Question: I am using virtue mart 2 that is (2.0.26d)
I cannot link media files to products
I tried uploading images to see if it get linked but doesn't work

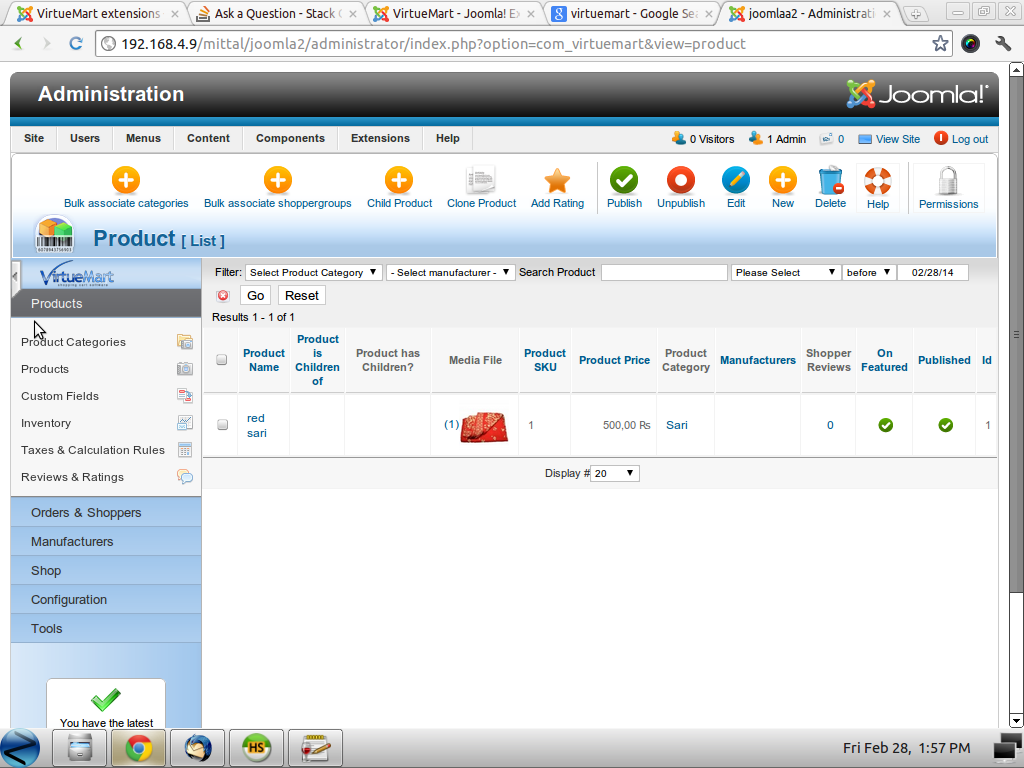
Answer: You can add more image to product
go to product edit page > product Images tab > now select upload radio button and select image and save. now you can see (2) in media for that product.